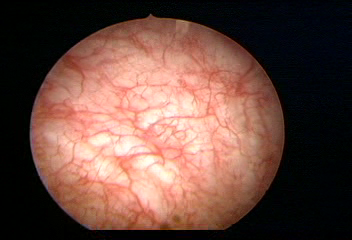
Modality: WLC
Class: Normal mucosa
Bladder cancer association: No